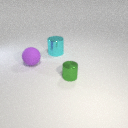
large purple rubber sphere in front of large cyan metal cylinder